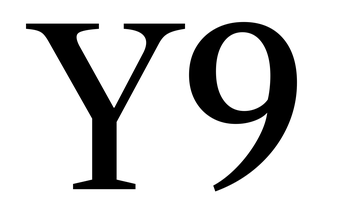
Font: LibreCaslonText_Regular